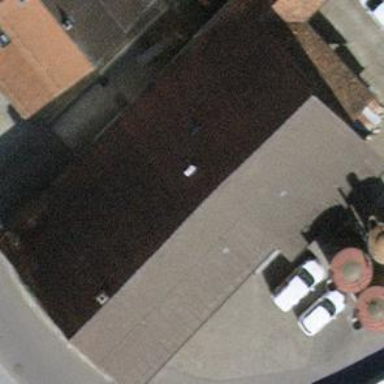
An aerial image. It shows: Pitched roof building.